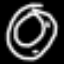
Label: donut